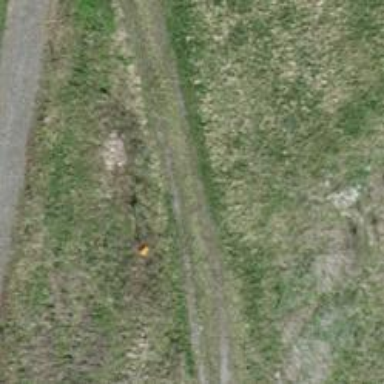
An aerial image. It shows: Pipeline marker.